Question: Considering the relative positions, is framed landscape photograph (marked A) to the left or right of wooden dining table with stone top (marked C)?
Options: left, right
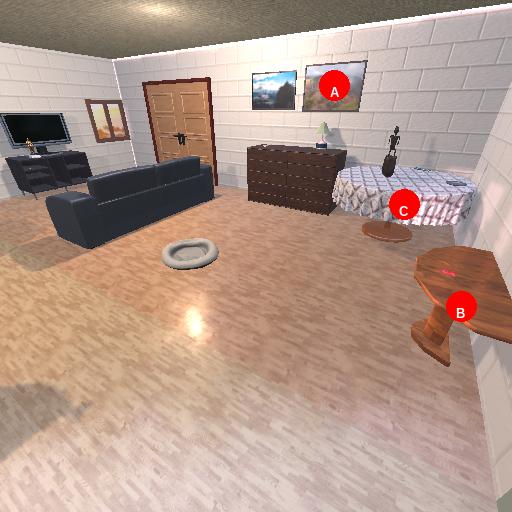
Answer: left